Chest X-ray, PA view. Patient: 28 years old, sex F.
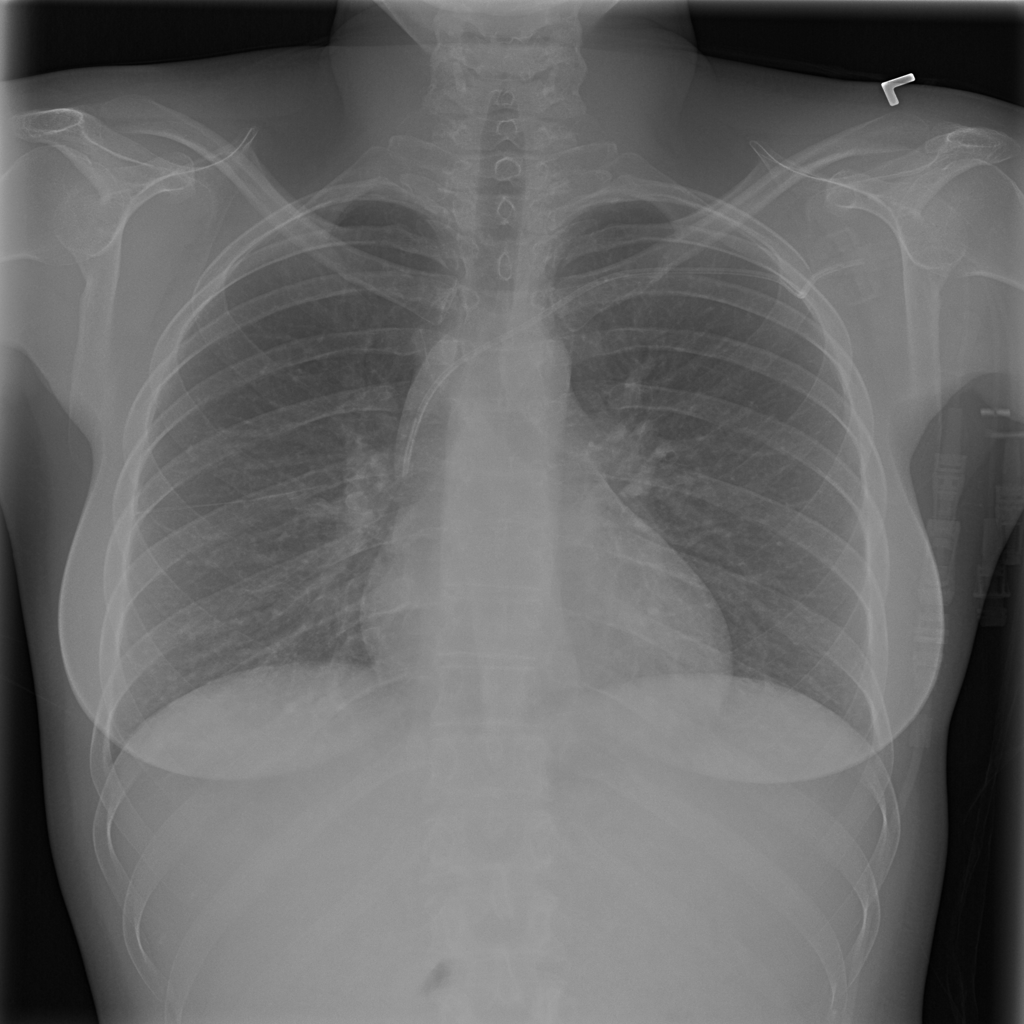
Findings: No Finding